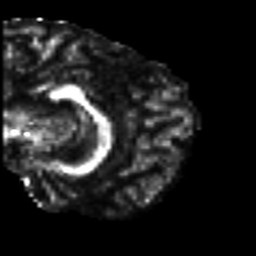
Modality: FA
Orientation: sagittal
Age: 45
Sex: female
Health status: ill
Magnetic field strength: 3 T
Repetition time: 8.4 s
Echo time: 0.0926 s